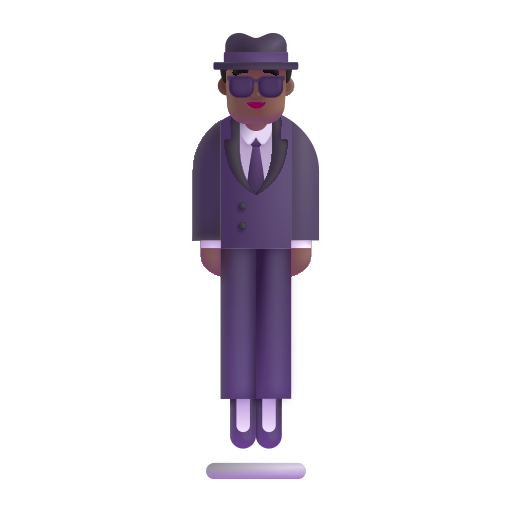
person in suit levitating color  dark